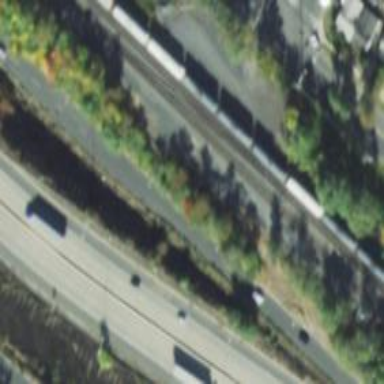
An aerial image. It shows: Railway tracks on embankment.